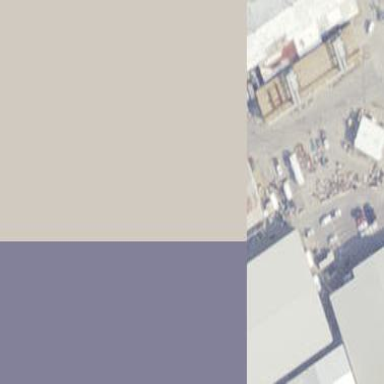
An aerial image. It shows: Industrial building.